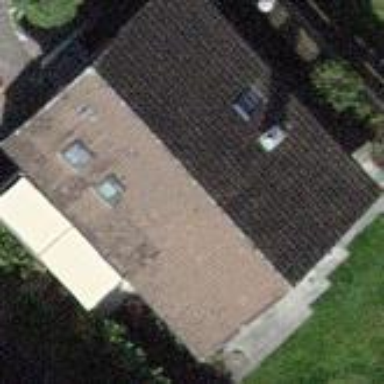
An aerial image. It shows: Gabled roofed house.